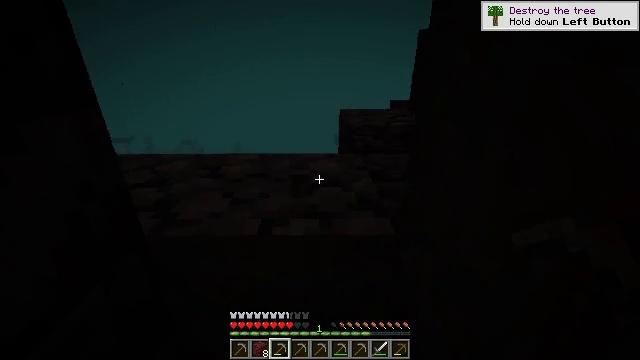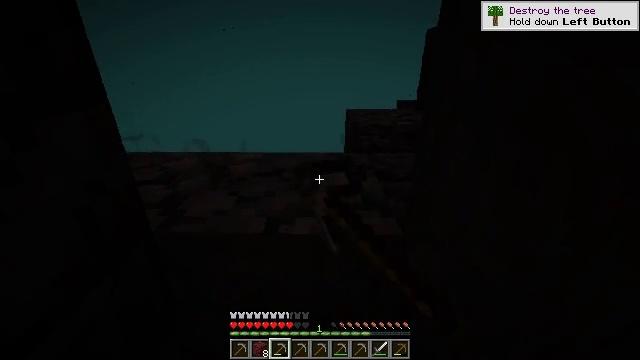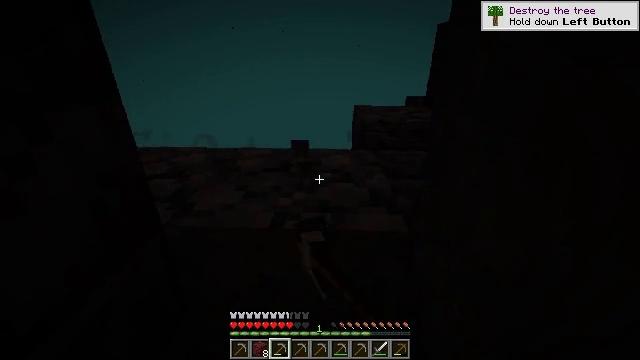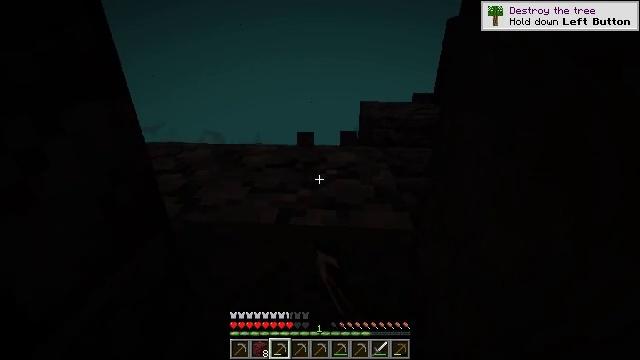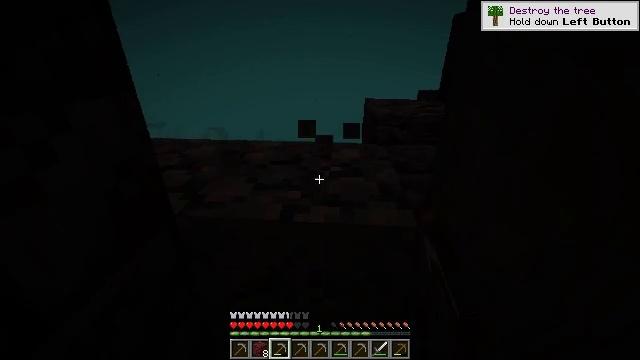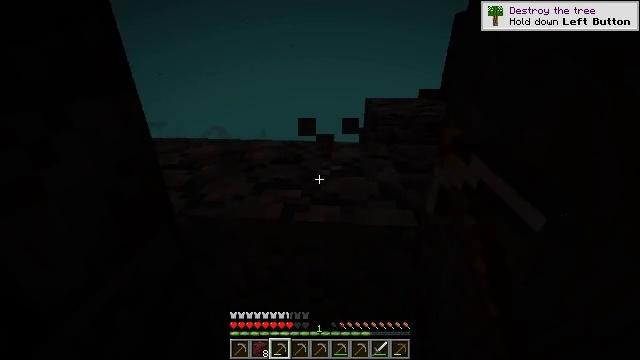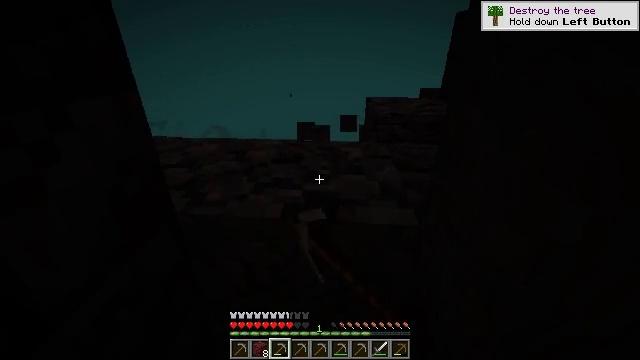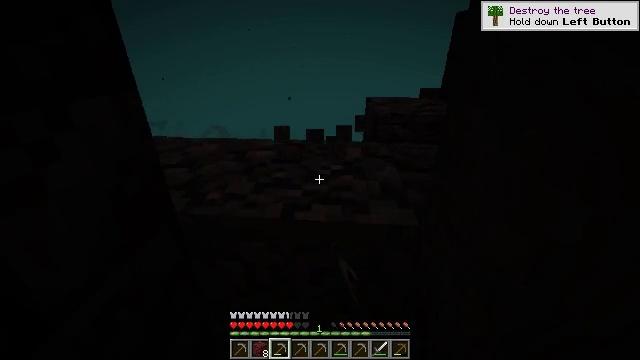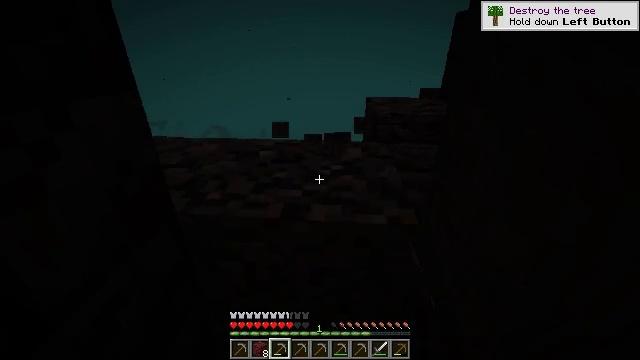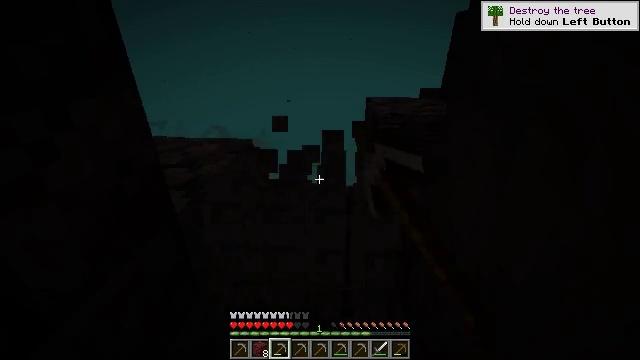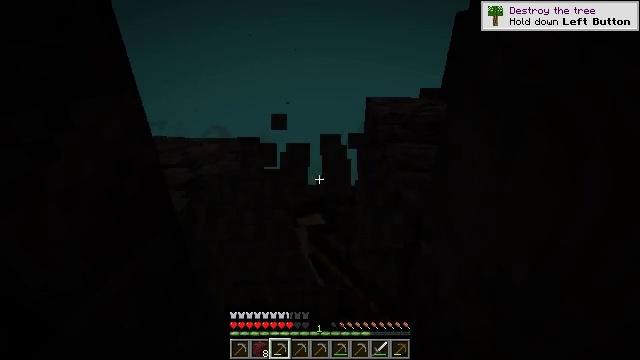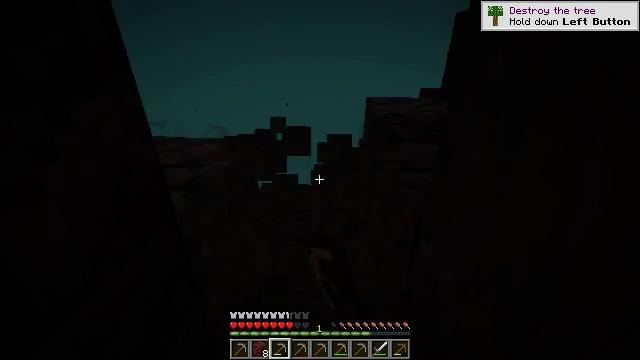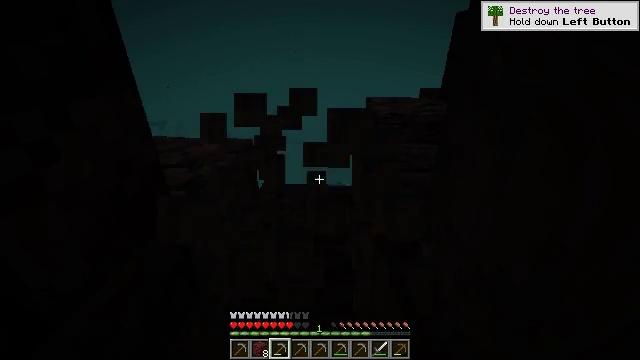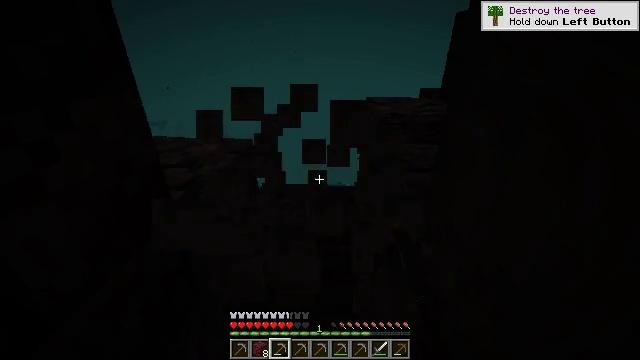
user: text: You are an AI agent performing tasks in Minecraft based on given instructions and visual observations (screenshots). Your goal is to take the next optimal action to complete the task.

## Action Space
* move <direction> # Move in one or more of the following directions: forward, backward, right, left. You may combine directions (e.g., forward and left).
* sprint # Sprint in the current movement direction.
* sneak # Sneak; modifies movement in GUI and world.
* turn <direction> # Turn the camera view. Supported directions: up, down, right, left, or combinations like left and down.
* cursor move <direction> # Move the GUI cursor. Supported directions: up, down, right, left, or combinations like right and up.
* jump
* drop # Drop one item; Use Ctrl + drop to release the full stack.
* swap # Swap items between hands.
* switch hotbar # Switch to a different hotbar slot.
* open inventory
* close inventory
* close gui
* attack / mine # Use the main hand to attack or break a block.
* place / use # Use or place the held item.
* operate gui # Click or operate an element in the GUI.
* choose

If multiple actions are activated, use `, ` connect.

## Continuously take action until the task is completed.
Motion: motion action
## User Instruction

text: Gather basalt from the ground.
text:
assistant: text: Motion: turn left, attack / mine
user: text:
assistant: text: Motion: turn left, attack / mine
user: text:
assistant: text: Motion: turn left, attack / mine
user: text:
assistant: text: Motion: attack / mine
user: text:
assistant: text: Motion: attack / mine
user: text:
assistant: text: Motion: attack / mine
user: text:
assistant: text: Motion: attack / mine
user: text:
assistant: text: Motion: attack / mine
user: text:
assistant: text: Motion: attack / mine
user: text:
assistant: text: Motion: attack / mine
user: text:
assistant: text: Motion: attack / mine
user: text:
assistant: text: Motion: attack / mine
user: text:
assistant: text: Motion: attack / mine
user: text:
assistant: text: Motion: attack / mine